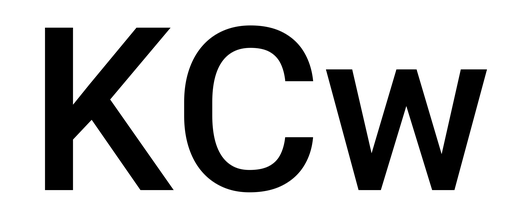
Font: Roboto_Medium